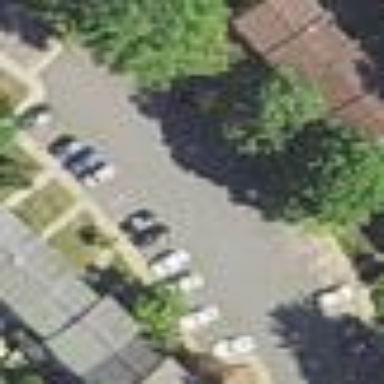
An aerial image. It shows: Street-side parking area with asphalt surface.